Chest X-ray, PA view. Patient: 34 years old, sex M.
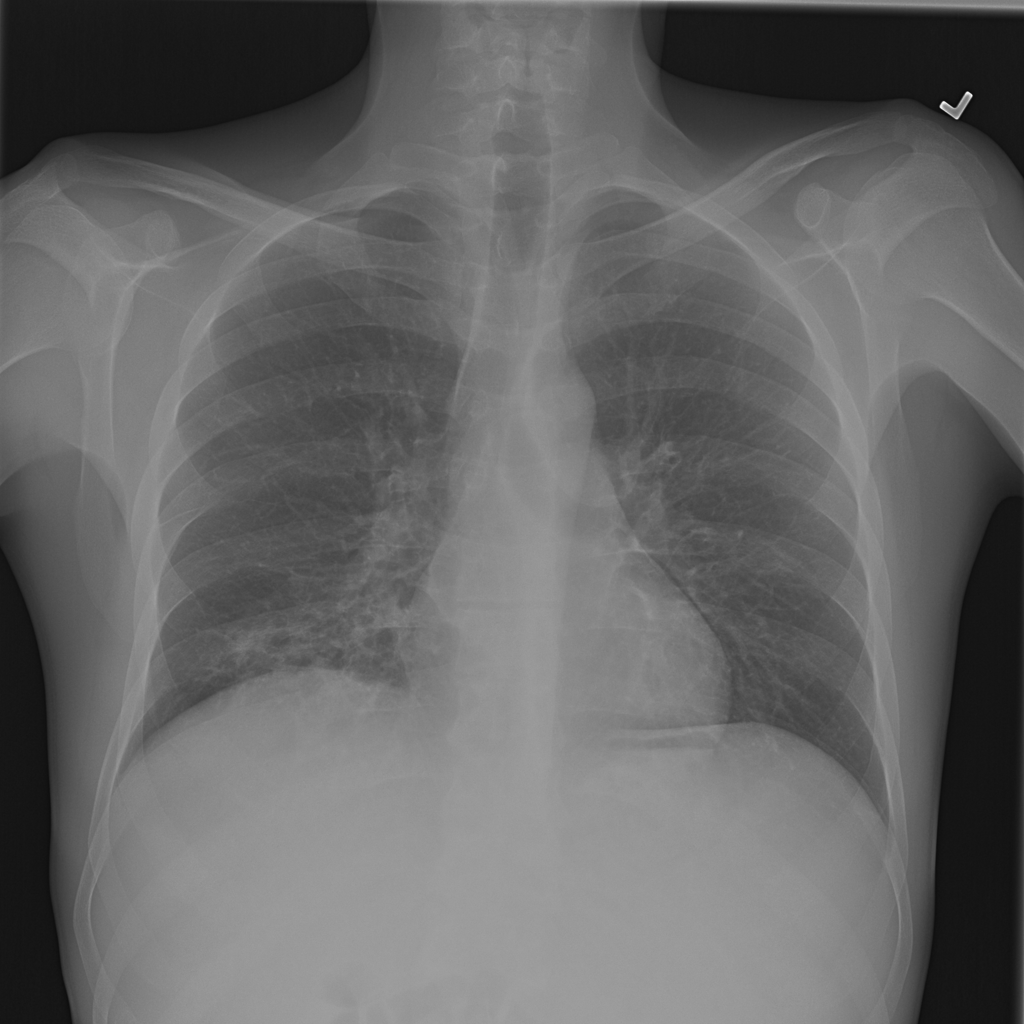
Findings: Consolidation, Effusion, Infiltration